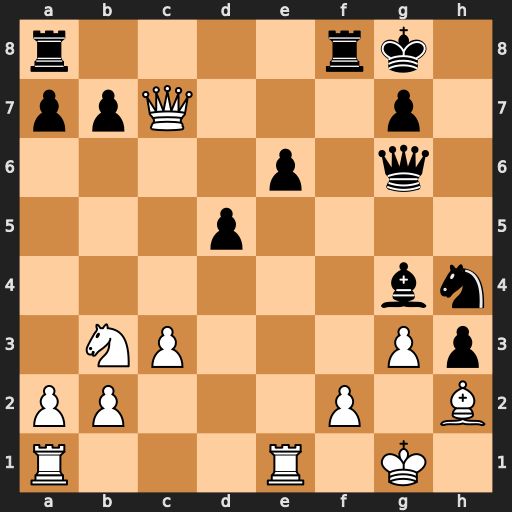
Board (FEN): r4rk1/ppQ3p1/4p1q1/3p4/6bn/1NP3Pp/PP3P1B/R3R1K1
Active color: w
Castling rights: -
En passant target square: -
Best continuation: gxh4 Rxf2 Kxf2 Qc2+ Ke3